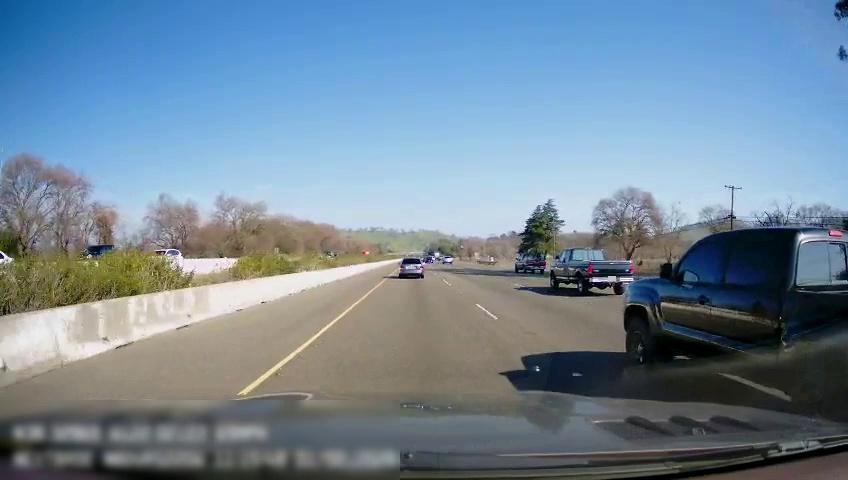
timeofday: Day
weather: Sunny
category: Drivable Space
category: Vehicles | SUV
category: Vehicles | Car
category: Vehicles | SUV
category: Vehicles | Truck
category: Vehicles | Truck
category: Vehicles | SUV
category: Vehicles | Truck
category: Vehicles | SUV
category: Lanes | Current Lane
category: Lanes | Current Lane